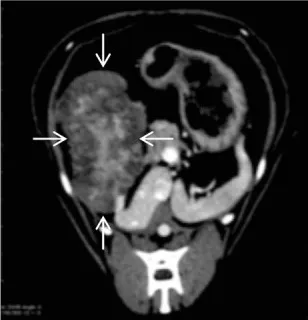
CT images showing that TAE reduced the size of the hepatic tumor (arrows) [: before TAE.
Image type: radiology (ct)